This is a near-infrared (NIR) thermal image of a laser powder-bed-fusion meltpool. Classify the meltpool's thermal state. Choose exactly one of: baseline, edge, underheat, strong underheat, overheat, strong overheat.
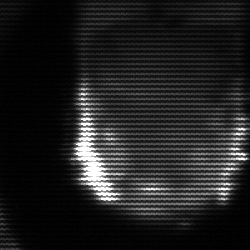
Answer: baseline